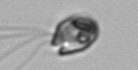
Label: flagellate_morphotype1